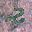
Label: 2